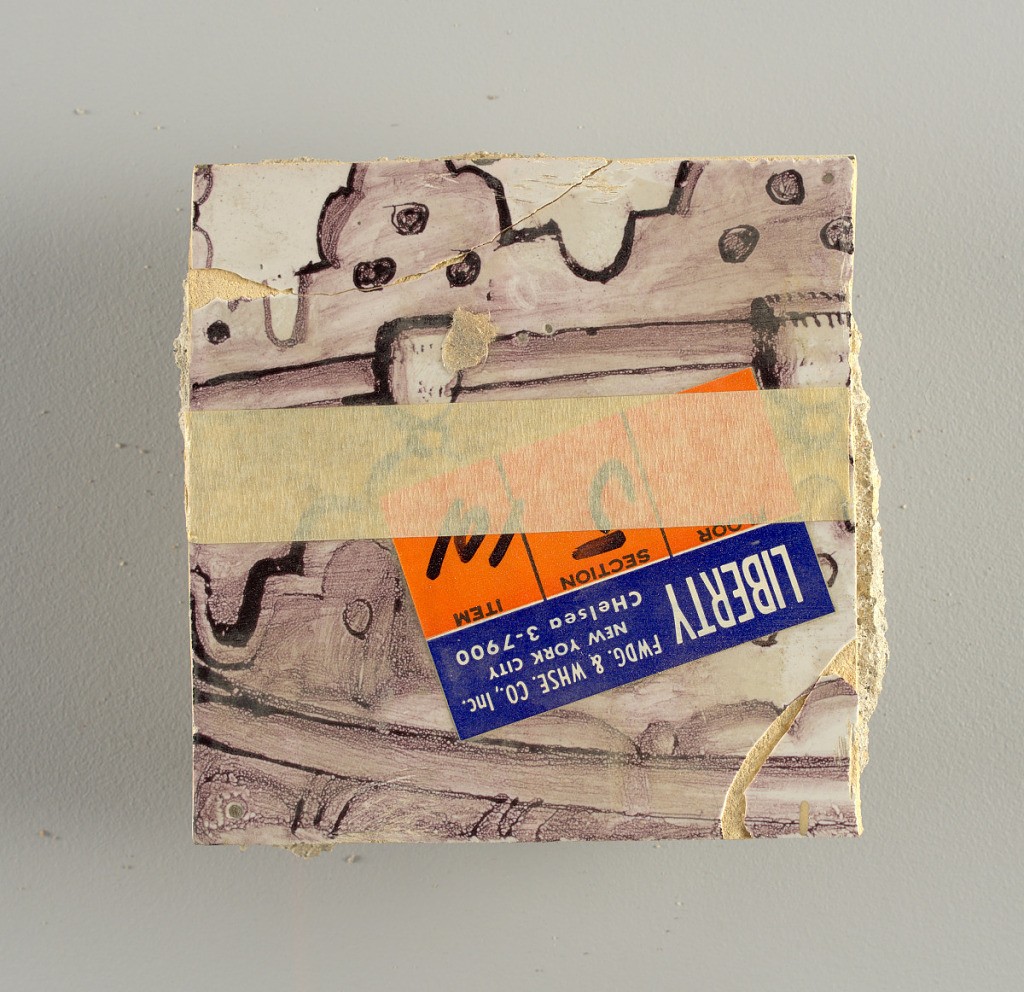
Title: Wall facing
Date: ca. 1725
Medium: tin-glazed earthenware, underglaze
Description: Two vertical rectangles, twenty-three tiles high.  A) Nine tiles wide at top; seven tiles wide at bottom.  B) Ten and one-half tiles wide.

Arabesque design of foliage.  A) with centered figure of Justice under a canopy.  B) with centered urn.